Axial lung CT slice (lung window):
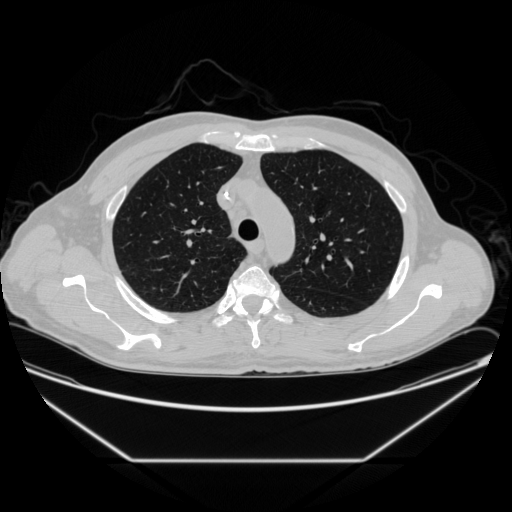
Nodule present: no